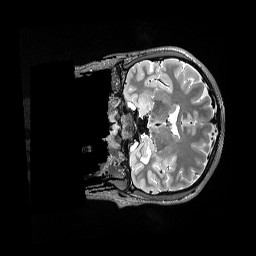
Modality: T2w
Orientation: coronal
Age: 27
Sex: male
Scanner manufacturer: siemens
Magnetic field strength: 3 T
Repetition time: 3.2 s
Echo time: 0.562 s